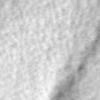
Label: no_change